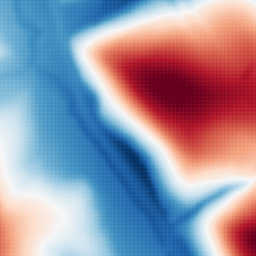
Category: multiscale
Decomposition family: dog
Decomposition parameters: sigma_low: 3
sigma_high: 100
Upsampling method: sinc_blackman
Upsampling parameters: scale: 8
kernel_size: 16
Upsampling scale: 8